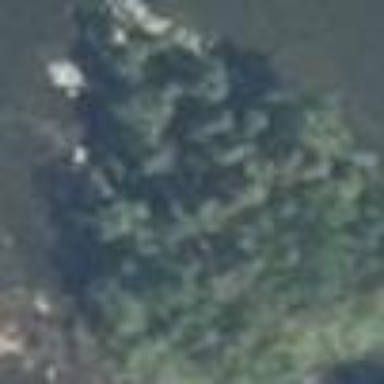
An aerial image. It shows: Islet.